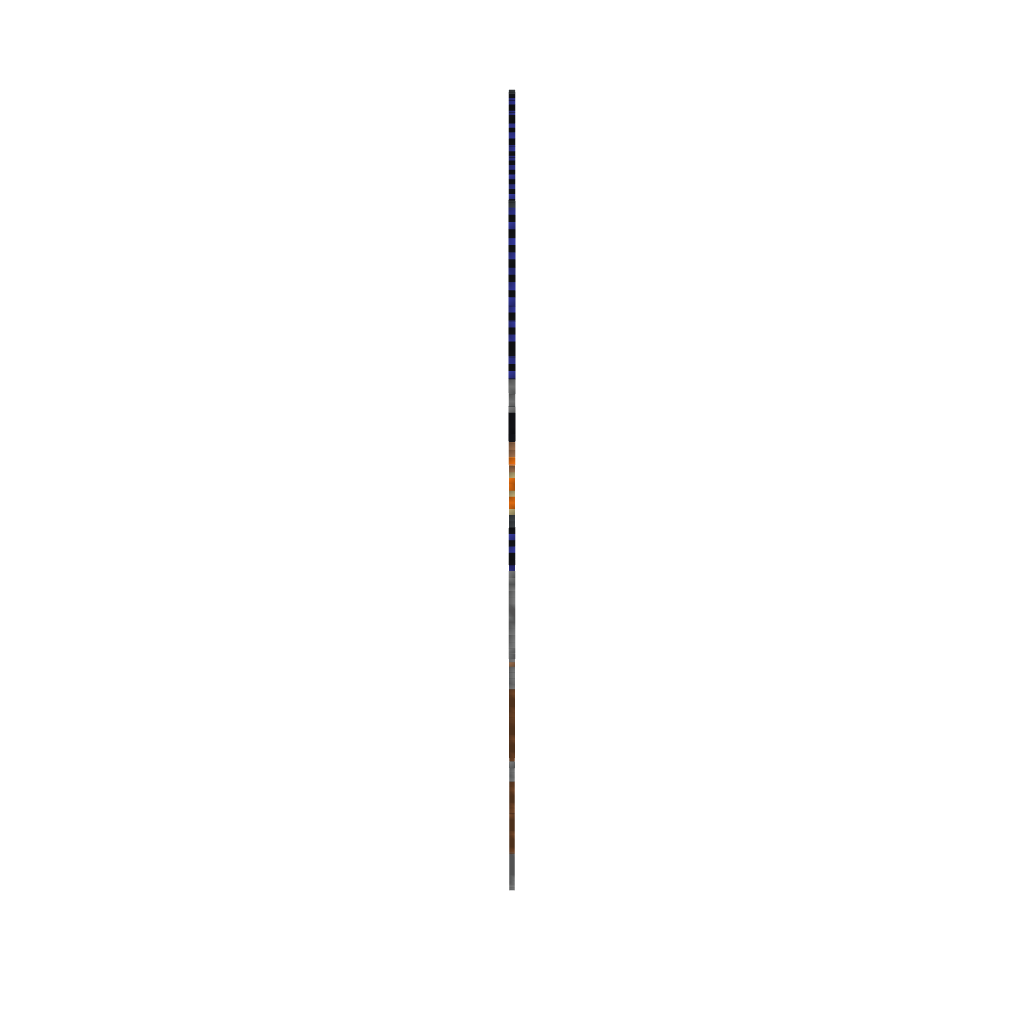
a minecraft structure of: Sonic SAB2